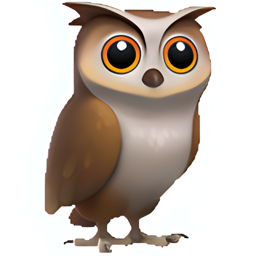
Name: owl
Emoji: 🦉
Group: Animals & Nature
Sub-group: animal-bird